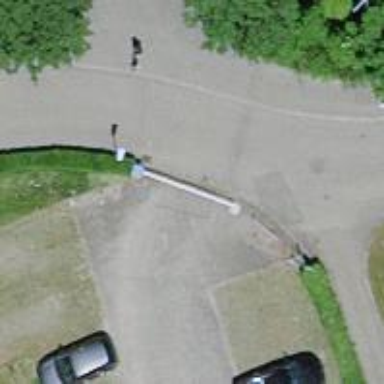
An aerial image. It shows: Lift gate barrier.